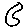
Label: moon